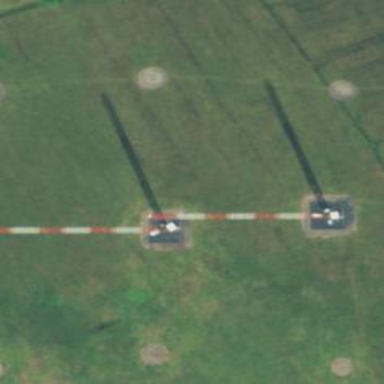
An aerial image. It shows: Mast tower used for communication.